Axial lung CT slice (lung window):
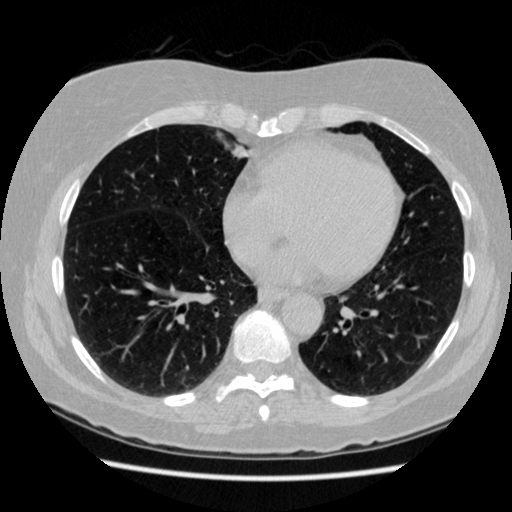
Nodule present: no